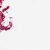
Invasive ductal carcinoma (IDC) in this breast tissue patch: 0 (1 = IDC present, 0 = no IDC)